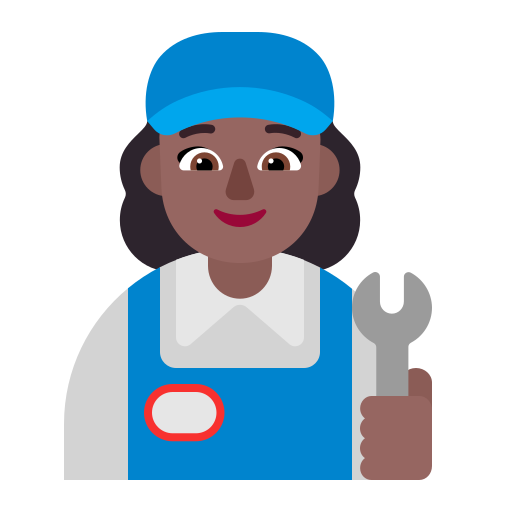
woman mechanic flat  dark